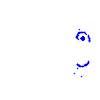
Particle: electron